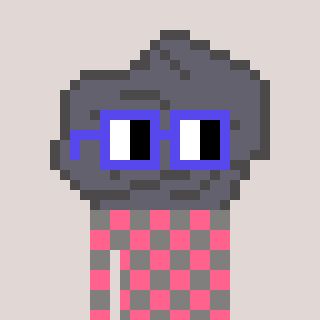
a pixel art character with square blue glasses, a rock-shaped head and a bluegrey-colored body on a warm background